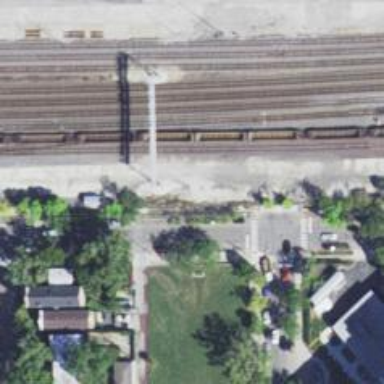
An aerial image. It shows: Abandoned railway siding.